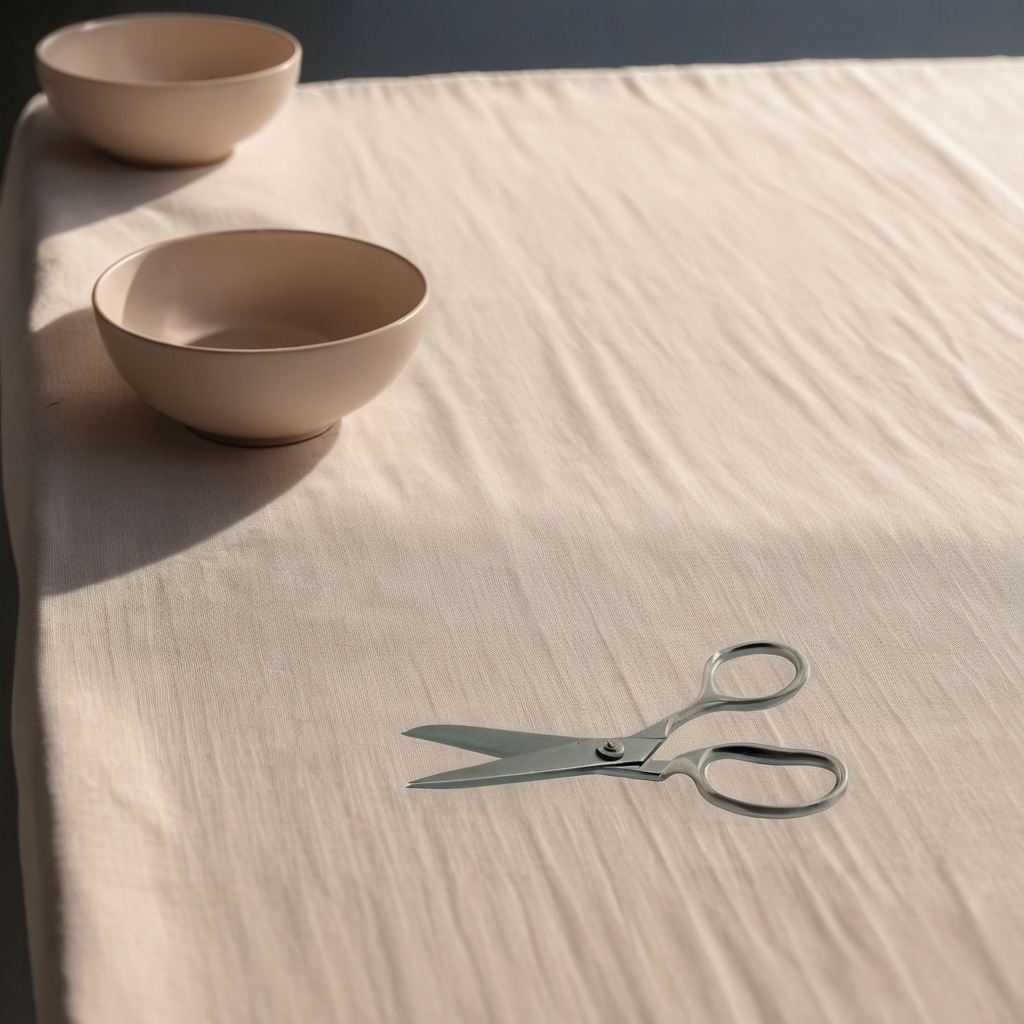
A scissor lying on a wooden table in an outdoor workshop during daytime bright natural light soft shadows worn but beneath the cloth